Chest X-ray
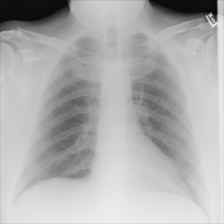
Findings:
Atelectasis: negative
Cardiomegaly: negative
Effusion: negative
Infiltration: negative
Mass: negative
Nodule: negative
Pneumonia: negative
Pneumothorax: negative
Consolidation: negative
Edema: negative
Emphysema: negative
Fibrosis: negative
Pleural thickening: negative
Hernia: negative